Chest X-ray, PA view. Patient: 44 years old, sex F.
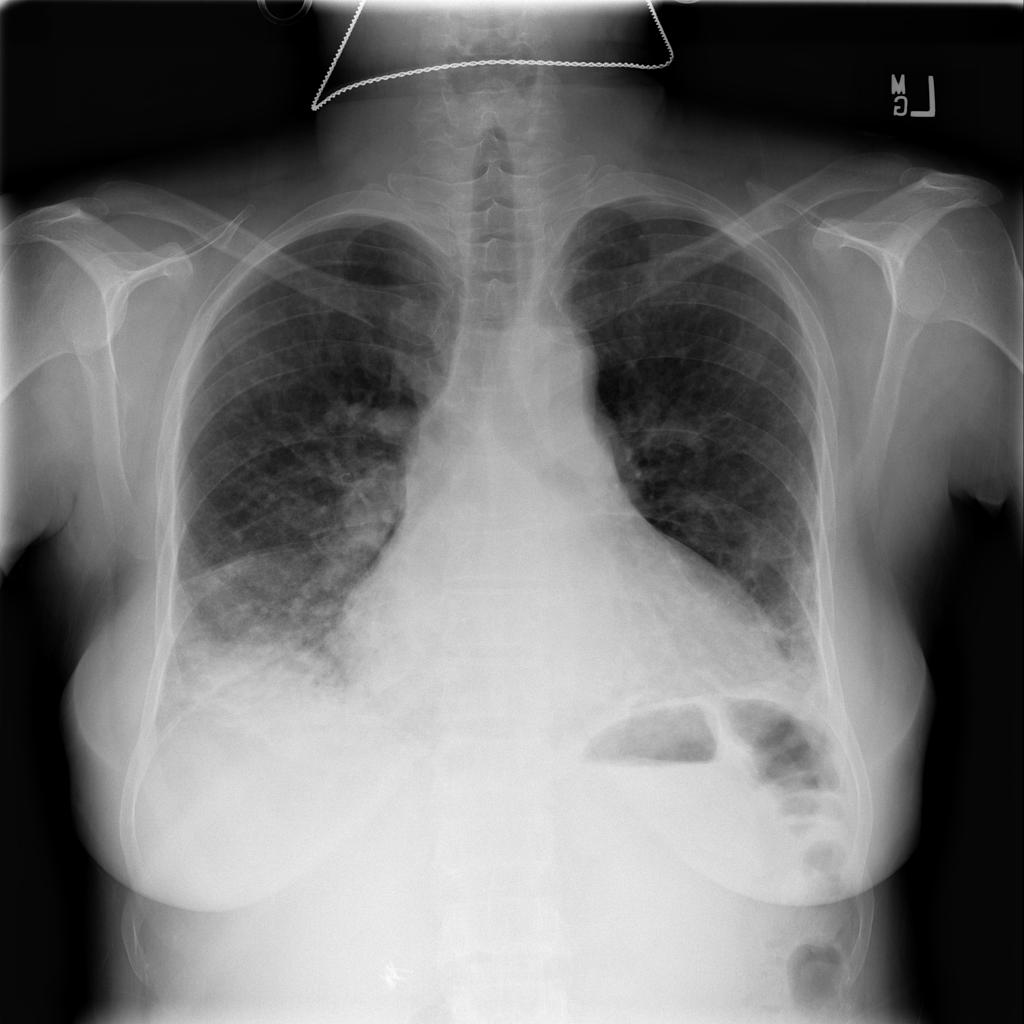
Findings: Cardiomegaly, Consolidation, Infiltration